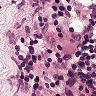
Metastatic tissue present: no